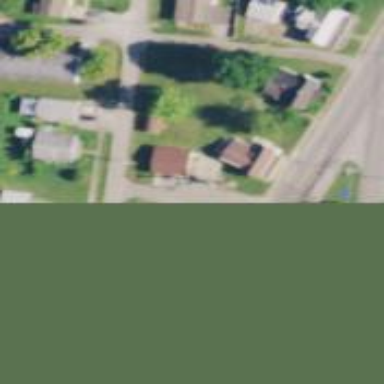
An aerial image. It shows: Alley classified as service road.